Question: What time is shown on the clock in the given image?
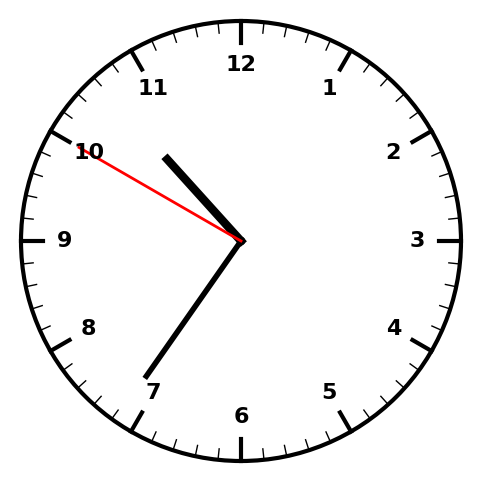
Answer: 10:35:50